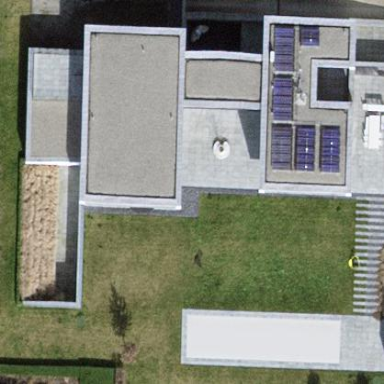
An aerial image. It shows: Garden surrounded by fence.